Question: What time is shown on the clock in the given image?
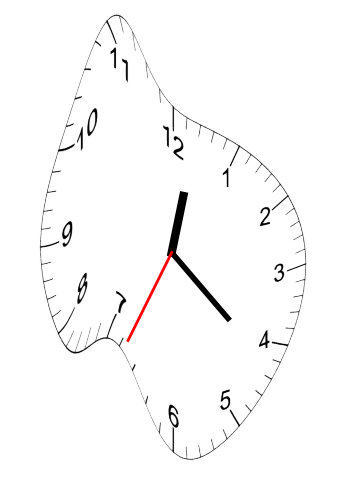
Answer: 12:21:34